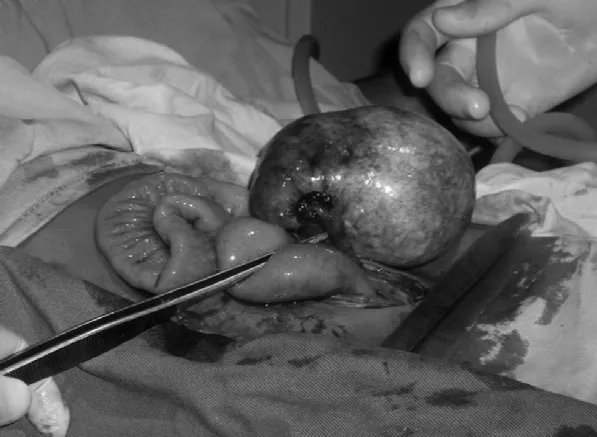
Intraoperative image of right ovarian mass measuring 60x45mm.
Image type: medical_photograph (other_medical_photograph)